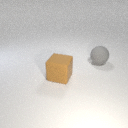
large brown rubber cube in front of large gray rubber sphere